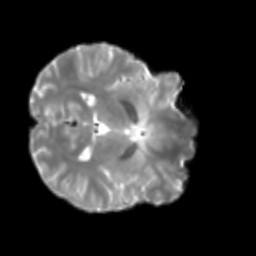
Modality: T2w
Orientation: axial
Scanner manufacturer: siemens
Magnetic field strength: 3 T
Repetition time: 4 s
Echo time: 0.0594 s